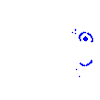
Particle: electron